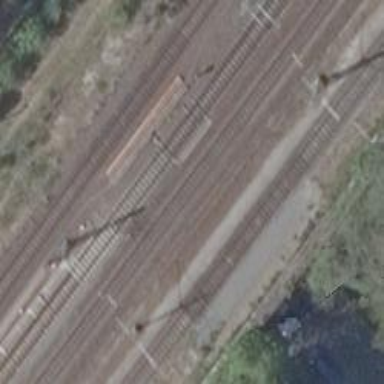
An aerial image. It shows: Bridge over electrified railway with contact lines.